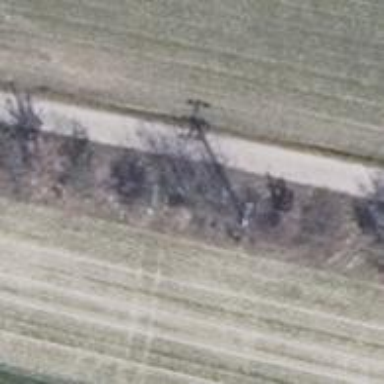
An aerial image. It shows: Power pole.